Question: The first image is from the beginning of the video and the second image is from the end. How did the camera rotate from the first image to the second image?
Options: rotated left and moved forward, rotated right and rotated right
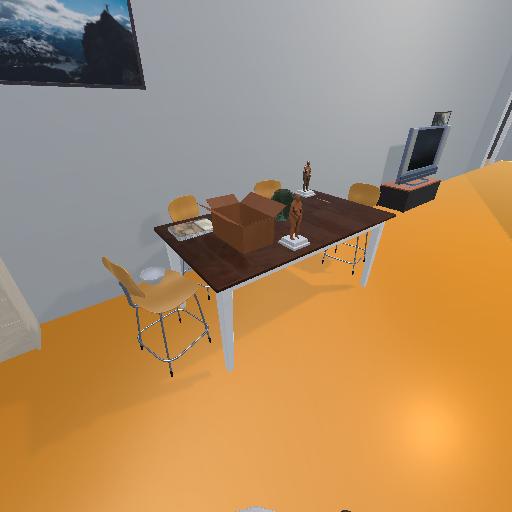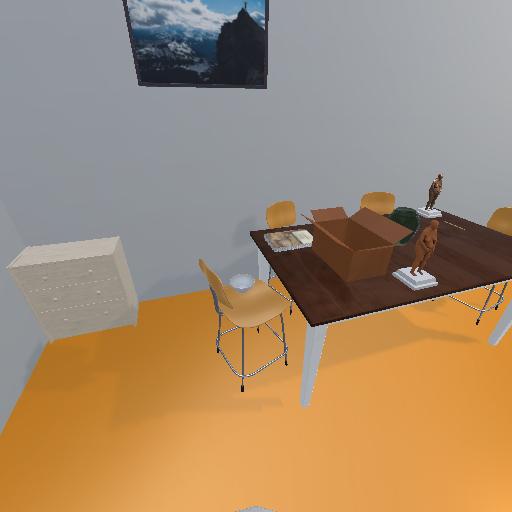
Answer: rotated left and moved forward